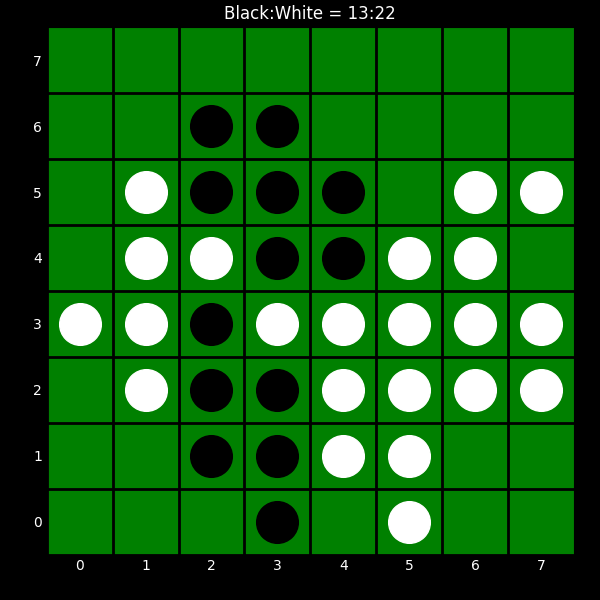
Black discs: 13
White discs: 22